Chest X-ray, PA view. Patient: 42 years old, sex F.
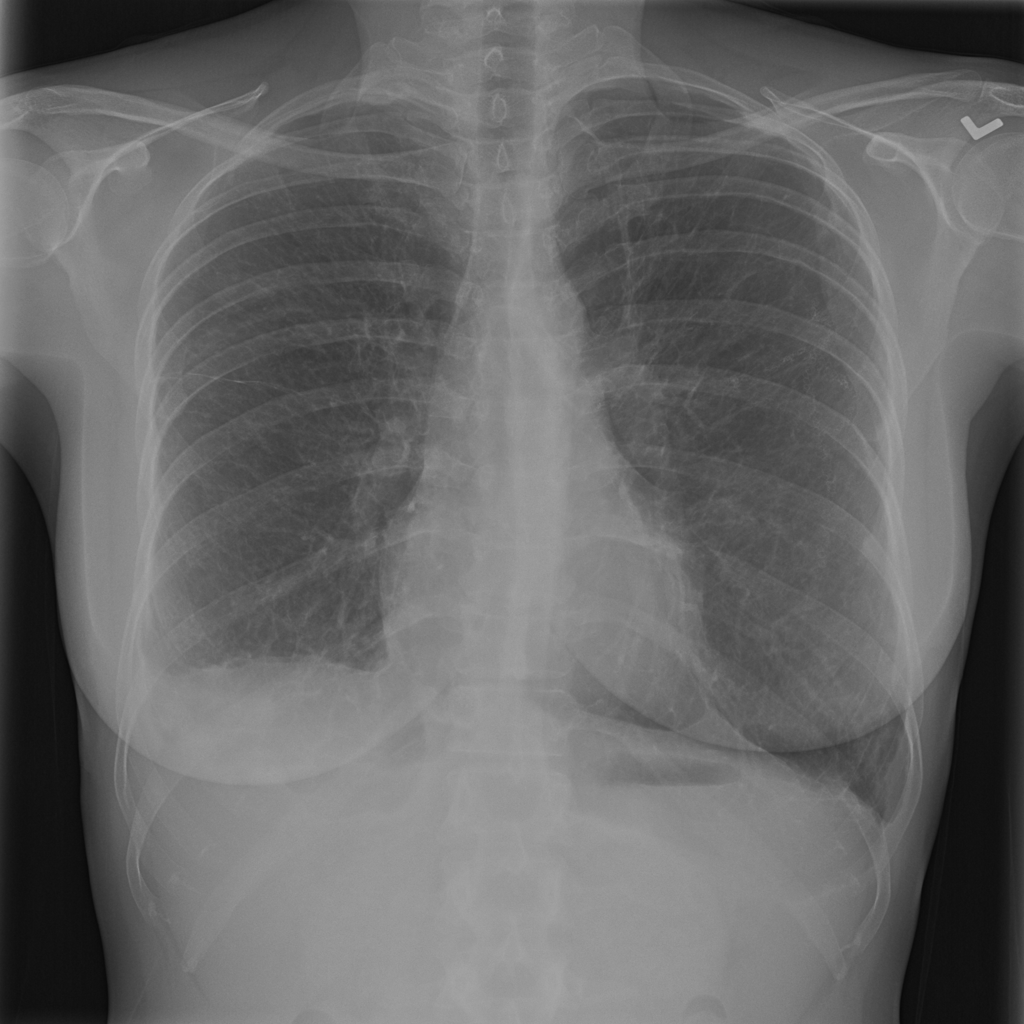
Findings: Pneumothorax